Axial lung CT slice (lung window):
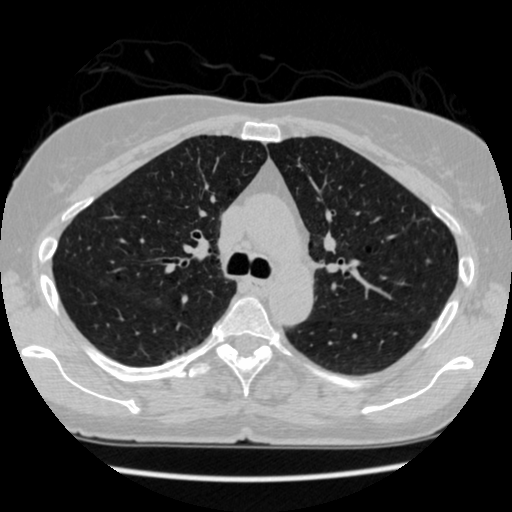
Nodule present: no